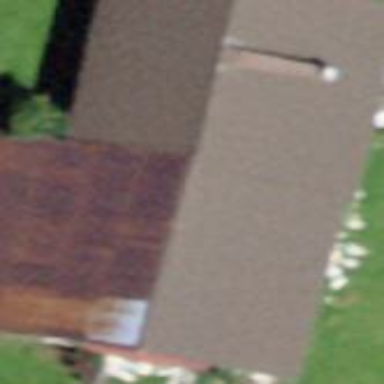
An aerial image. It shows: Farm building.